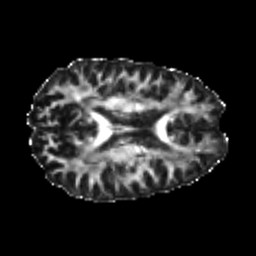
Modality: FA
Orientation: axial
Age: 26
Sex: male
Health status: healthy
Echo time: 0.074 s